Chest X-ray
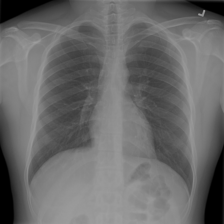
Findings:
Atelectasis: negative
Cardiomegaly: negative
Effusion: negative
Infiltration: positive
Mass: negative
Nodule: negative
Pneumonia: negative
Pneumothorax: negative
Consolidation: negative
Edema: negative
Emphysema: negative
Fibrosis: negative
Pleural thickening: negative
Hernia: negative